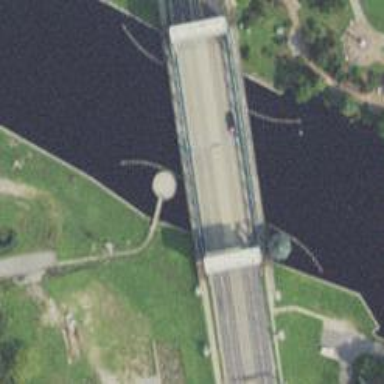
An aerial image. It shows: Movable bascule bridge on footway road.